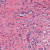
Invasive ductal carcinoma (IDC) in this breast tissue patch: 0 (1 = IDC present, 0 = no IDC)